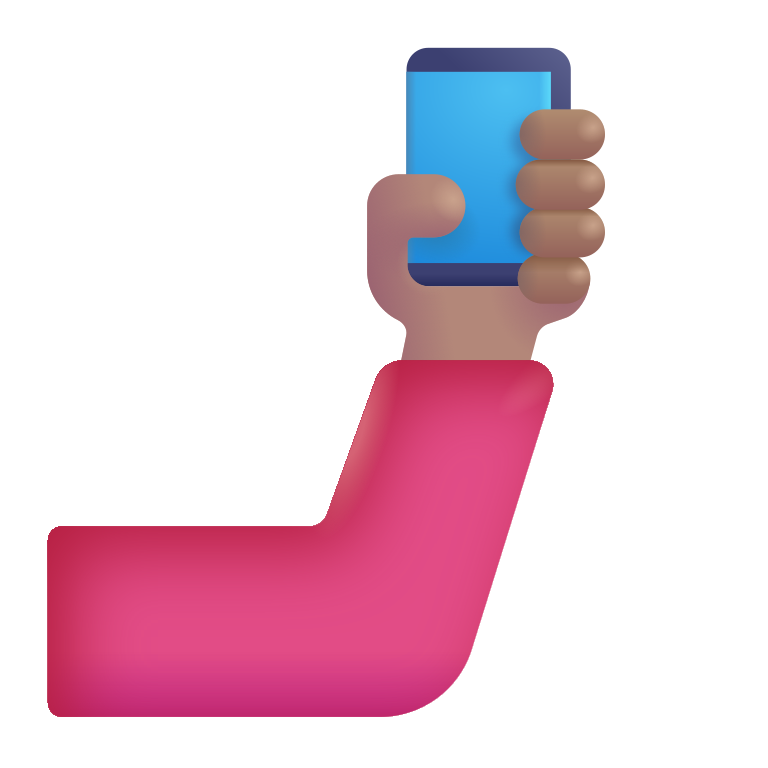
selfie color